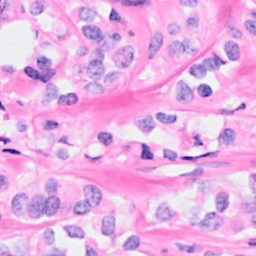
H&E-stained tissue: Breast